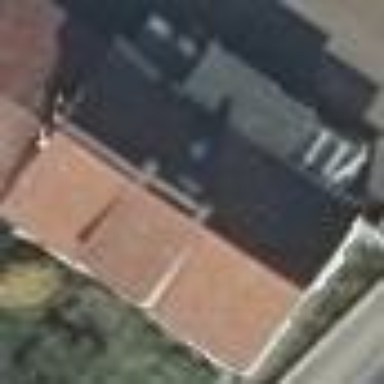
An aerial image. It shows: House with flat grey roof.